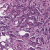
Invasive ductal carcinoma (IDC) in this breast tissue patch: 1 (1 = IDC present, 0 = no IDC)